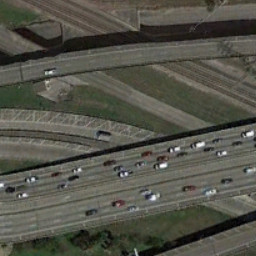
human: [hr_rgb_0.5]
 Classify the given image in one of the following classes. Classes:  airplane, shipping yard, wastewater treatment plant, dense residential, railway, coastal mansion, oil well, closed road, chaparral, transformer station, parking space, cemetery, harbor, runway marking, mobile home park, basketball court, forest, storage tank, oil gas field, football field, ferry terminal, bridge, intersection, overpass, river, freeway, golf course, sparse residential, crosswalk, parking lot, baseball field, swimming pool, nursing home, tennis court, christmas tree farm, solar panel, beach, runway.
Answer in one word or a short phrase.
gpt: overpass